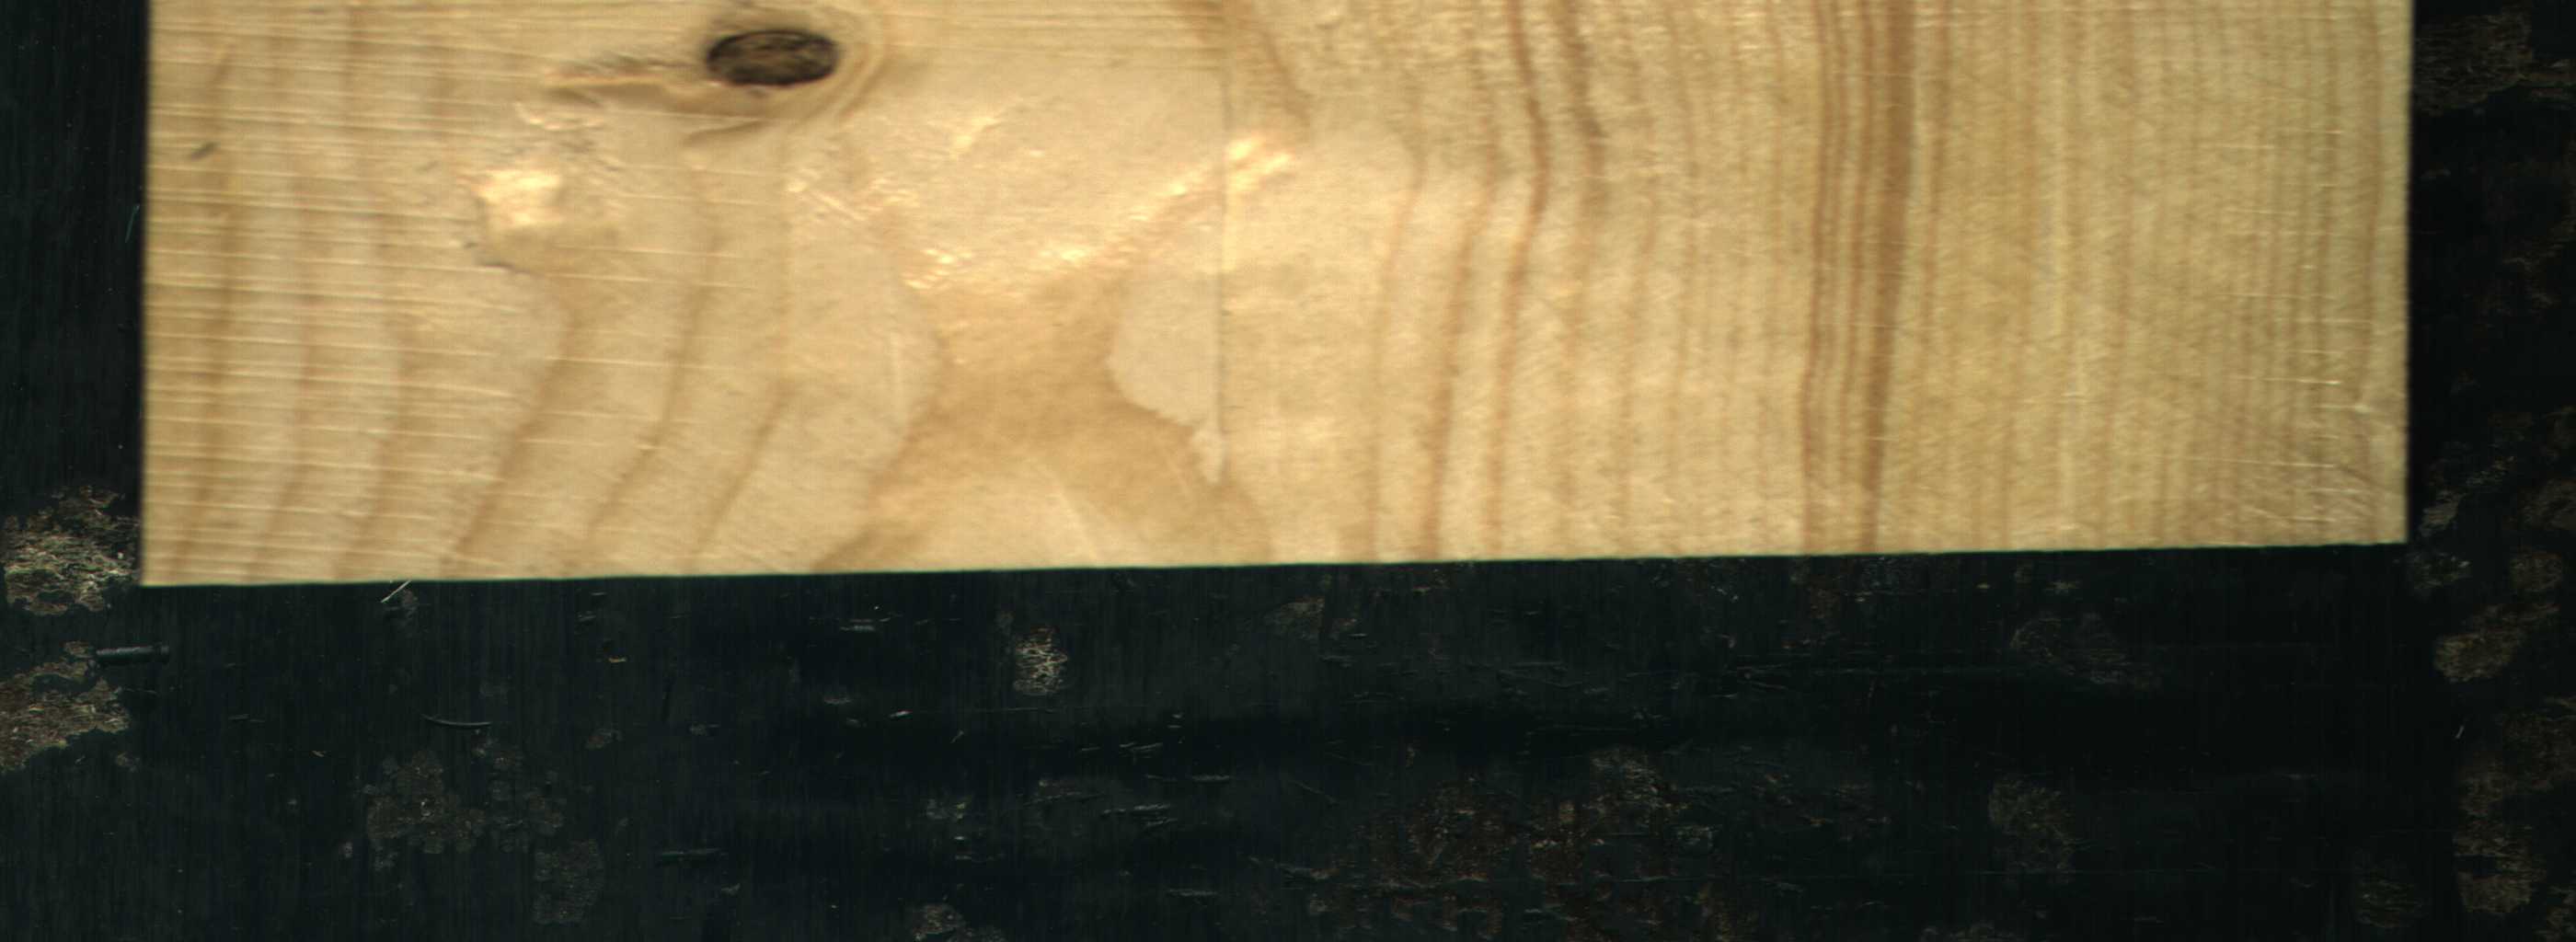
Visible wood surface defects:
Dead_Knot